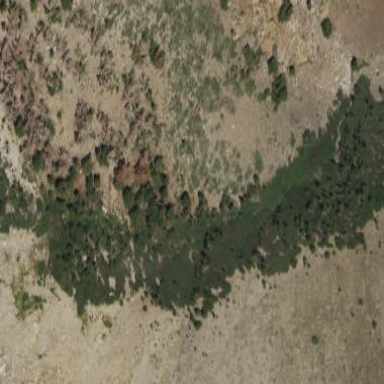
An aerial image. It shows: Wet meadow with wood vegetation.